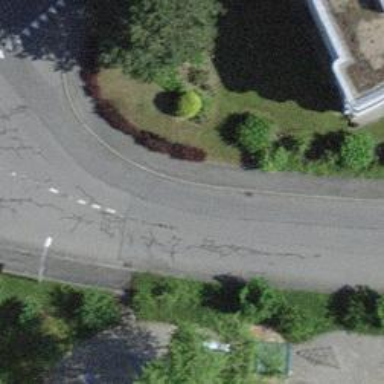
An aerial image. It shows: Kerb barrier.